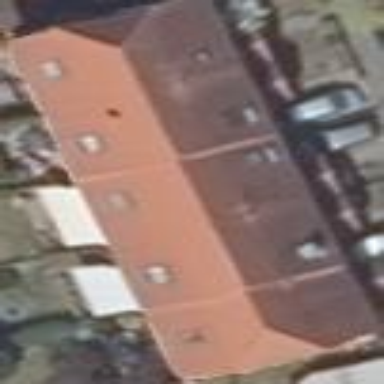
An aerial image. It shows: Building featuring apartments with half-hipped roof.